Question: I created an Excel Sheet that has a Command Button (Active X Control). The button selects and copies cells e2:e16,e106:e117.
I also added code to lock or unlock cells C112 and C116 depending on cell C3. If C3 if "1" the cells stay unlocked and if "2" the cells lock.
The sheet starts protected so most cells are locked except ones that need data entered into them.
When ActiveSheet.Protect "" is commented out it copies correctly, but the sheet does not protect itself after I change C3 to "1" or "2".
If 'ActiveSheet.Protect "" is not commented out the lock/unlock works but it tries to select and copy cell C3 and ignores the range it's suppose to select and copy.
I would like both to work together.

Top left 'ActiveSheet.Protect commented out.
Top right after hitting the Copy Narrative button it selects and copies the correct area but entire sheet not protected.
Bottom left ActiveSheet.Protect not commented out.
Bottom right after hitting Copy Narrative it selects and copies cell C3.
Select and Copy Cells:
'''
Private Sub copyButton_Click()
'Check for blanks'
If Range("c3").Value = "" Or _
Range("c6").Value = "" Or _
Range("c7").Value = "" Or _
Range("c8").Value = "" Or _
Range("c9").Value = "" Or _
Range("c10").Value = "" Or _
Range("c108").Value = "" Or _
Range("e16").Value = "" Or _
Range("e106").Value = "" Or _
Range("e115").Value = "" Then
MsgBox "Required fields are blank."
Exit Sub
Else
'Copy Ranges
Range("e2:e16,e106:e117").Select
Selection.Copy
End If
End Sub
'''
Lock/Unlock Cells:
'''
Private Sub Worksheet_SelectionChange(ByVal Target As Range)
'Change cells locked/unlocked
ActiveSheet.Unprotect ""
If Range("C3").Value = "1" Then
Range("C112,c116").Locked = False
Else: Range("C3").Value = "2"
Range("C112,c116").Locked = True
End If
ActiveSheet.Protect ""
End Sub
'''
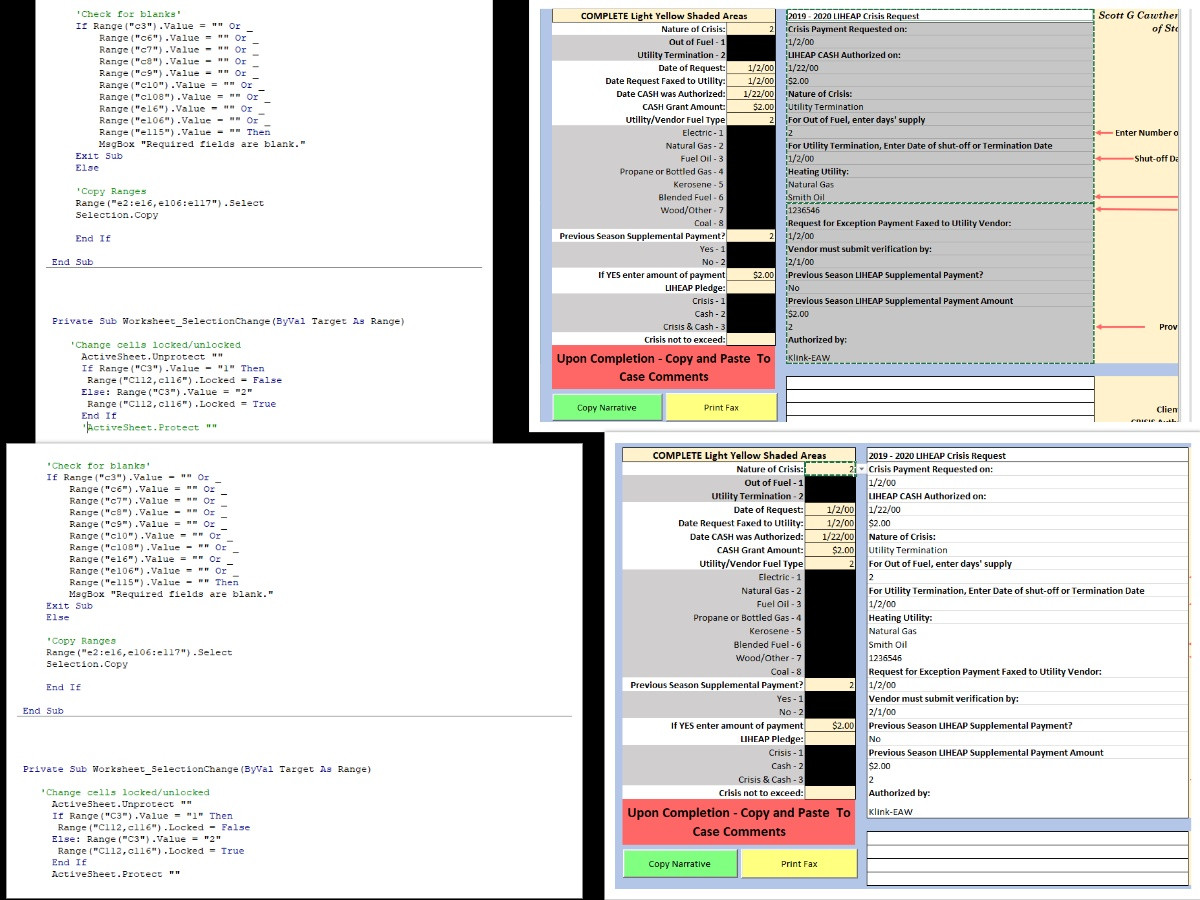
Answer: I think you should
A. Unprotect before copy Range
Or
B. Don't call "Worksheet_SelectionChange" during "copyButton_Click" runing
blow code is Case B
'''
Private Sub copyButton_Click()
'Dont Call Sheet events
Application.EnableEvents = false
'Check for blanks'
If Range("c3").Value = "" Or _
Range("c6").Value = "" Or _
Range("c7").Value = "" Or _
Range("c8").Value = "" Or _
Range("c9").Value = "" Or _
Range("c10").Value = "" Or _
Range("c108").Value = "" Or _
Range("e16").Value = "" Or _
Range("e106").Value = "" Or _
Range("e115").Value = "" Then
MsgBox "Required fields are blank."
Exit Sub
Else
'Copy Ranges
Range("e2:e16,e106:e117").Select
Selection.Copy
End If
'rollBack
Application.EnableEvents = True
End Sub
'''